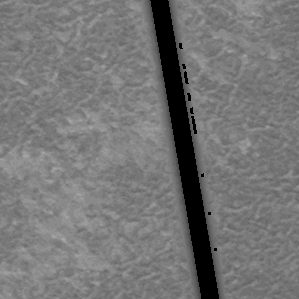
Label: frost